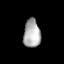
Tissue: lung
Cell type: Smooth muscle cells
Senescence score: 0.6333
Nuclear area (px): 472
Mean DAPI intensity: 171.712